Question:
Can someone tell me what's for above texts (title, subtitle, author & content)?
Thanks
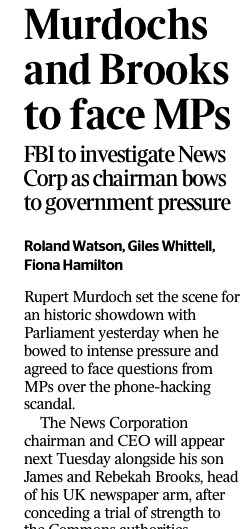
Answer: block 1,2,4 are serif, maybe times new roman.
block 3 is san-serif, maybe helvetica, or arial.